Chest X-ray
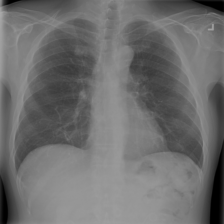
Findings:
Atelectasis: negative
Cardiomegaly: negative
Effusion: negative
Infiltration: negative
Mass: negative
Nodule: negative
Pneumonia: negative
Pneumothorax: negative
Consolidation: negative
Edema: negative
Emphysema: negative
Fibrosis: negative
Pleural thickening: negative
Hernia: negative